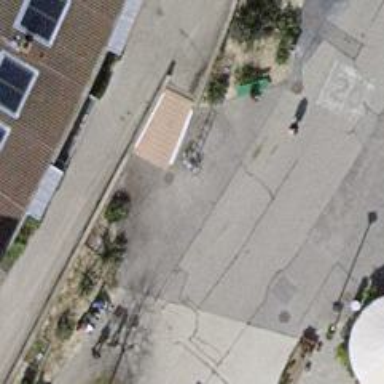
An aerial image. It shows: Bicycle parking area with stands available.